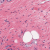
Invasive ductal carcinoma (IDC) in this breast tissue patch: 0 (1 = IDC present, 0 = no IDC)